Question: please help me..
i have 10 policy data on my PHP to show on recyclerview android studio using retrofit..but, when i run my emulator, the emulator just show 1 data..my plan just show PolicyNo..when i running emulator and check my log, they've said : my Number Policy Received: 10
sorry for my bad english :(

here is my policyActivity :
'''
public class PolicyActivity extends AppCompatActivity {
private static final String TAG = PolicyActivity.class.getSimpleName();
private String policyno;
@Override
protected void onCreate(Bundle savedInstanceState) {
super.onCreate(savedInstanceState);
setContentView(R.layout.activity_policy);
final RecyclerView recyclerView = (RecyclerView) findViewById(R.id.policy_recycler_view);
recyclerView.setLayoutManager(new LinearLayoutManager(this));
ApiEndPoint apiEndPoint =
ApiClient.getClient(this).create(ApiEndPoint.class);
Call<PolicyStatus> call = apiEndPoint.getPolicyNo(policyno);
call.enqueue(new Callback<PolicyStatus>() {
@Override
public void onResponse(Call<PolicyStatus> call, Response<PolicyStatus> response) {
List<PolicyNo> policyNo = response.body().getPolicyNo();
Log.d(TAG, "Number Policy Received: " + policyNo.size());
recyclerView.setAdapter(new PolicyAdapter(policyNo, R.layout.list_item_policy, getApplicationContext()));
}
@Override
public void onFailure (Call <PolicyStatus> call, Throwable t){
Log.e(TAG, t.toString());
}
});
}
}
'''
and this is my policyadapter:
'''
public class PolicyAdapter extends RecyclerView.Adapter<PolicyAdapter.PolicyViewHolder> {
private List<PolicyNo> policyNo;
private int rowLayout;
private Context context;
public static class PolicyViewHolder extends RecyclerView.ViewHolder{
LinearLayout policyLayout;
TextView nomorpolis;
public PolicyViewHolder (View v){
super(v);
policyLayout = (LinearLayout) v.findViewById(R.id.policy_layout);
nomorpolis = (TextView)v.findViewById(R.id.nomorpolis);
}
}
public PolicyAdapter (List<PolicyNo>policyNo, int rowLayout, Context context){
this.policyNo = policyNo;
this.context = context;
this.rowLayout = rowLayout;
}
@Override
public PolicyAdapter.PolicyViewHolder onCreateViewHolder(ViewGroup parent, int viewType){
View view= LayoutInflater.from(parent.getContext()).inflate(rowLayout, parent, false);
return new PolicyViewHolder(view);
}
@Override
public void onBindViewHolder (PolicyViewHolder holder, final int position){
holder.nomorpolis.setText(policyNo.get(position).getPolicyNo());
}
@Override
public int getItemCount() {return policyNo.size();}
}
'''
PolicyStatus :
'''
public class PolicyStatus {
@SerializedName("success")
@Expose
private Boolean success;
@SerializedName("PolicyNo")
@Expose
private List<PolicyNo> policyNo = null;
public Boolean getSuccess() {
return success;
}
public void setSuccess(Boolean success) {
this.success = success;
}
public List<PolicyNo> getPolicyNo() {
return policyNo;
}
public void setPolicyNo(List<PolicyNo> policyNo) {
this.policyNo = policyNo;
}
'''
PolicyNo :
'''
public class PolicyNo {
@SerializedName("ANO")
@Expose
private Integer aNO;
@SerializedName("PolicyNo")
@Expose
private String policyNo;
@SerializedName("ADate")
@Expose
private ADate aDate;
@SerializedName("ADATE")
@Expose
private String aDATE;
public Integer getANO() {
return aNO;
}
public void setANO(Integer aNO) {
this.aNO = aNO;
}
public String getPolicyNo() {
return policyNo;
}
public void setPolicyNo(String policyNo) {
this.policyNo = policyNo;
}
public ADate getADate() {
return aDate;
}
public void setADate(ADate aDate) {
this.aDate = aDate;
}
public String getADATE() {
return aDATE;
}
public void setADATE(String aDATE) {
this.aDATE = aDATE;
}
public PolicyNo (String policyNo){
this.policyNo = policyNo;
}
}
'''
api endpoint :
'''
@GET ("policy.php")
Call<PolicyStatus> getPolicyNo (@Query("PolicyNo") String policyNo);
'''
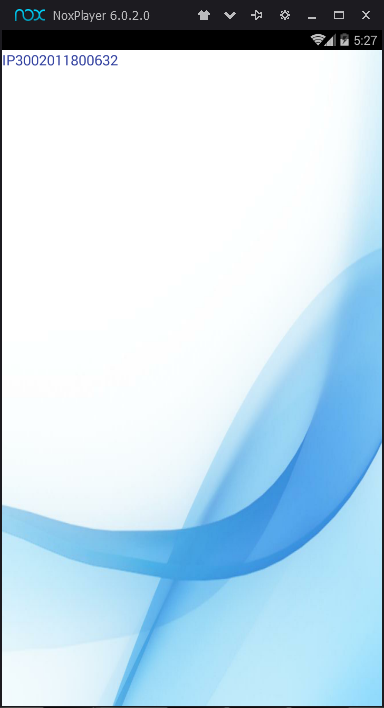
Answer: I think you have given 'list_item_policy' to 'match_parent'. as you are saying you are getting 10 size in log. then this can be only reason. may be you will find items on scroll. 'wrap_content'.
Also check your 'recyclerView' getting full height check in the preview.